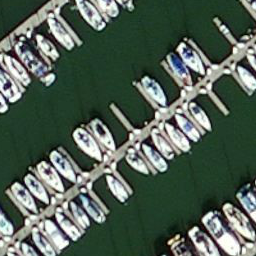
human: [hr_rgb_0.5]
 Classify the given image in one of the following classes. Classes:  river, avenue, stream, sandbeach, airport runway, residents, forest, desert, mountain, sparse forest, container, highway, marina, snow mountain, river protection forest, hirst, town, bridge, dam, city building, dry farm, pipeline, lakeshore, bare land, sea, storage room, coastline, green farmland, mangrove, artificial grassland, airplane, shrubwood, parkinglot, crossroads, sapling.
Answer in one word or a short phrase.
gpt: marina